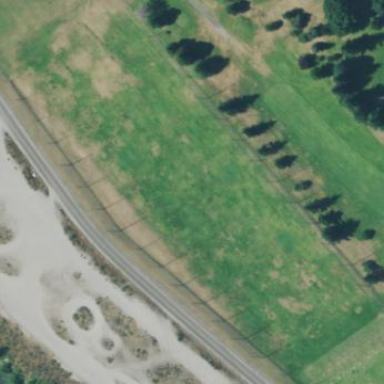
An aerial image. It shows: Well-maintained grass area with fence. This green space is part of golf fairway.